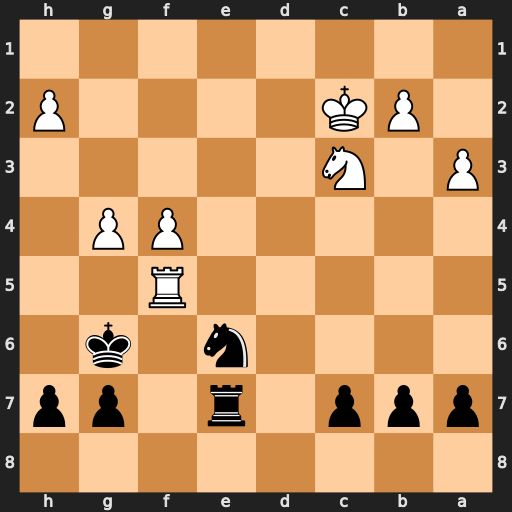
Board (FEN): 8/ppp1r1pp/4n1k1/5R2/5PP1/P1N5/1PK4P/8
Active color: b
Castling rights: -
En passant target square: -
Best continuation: Nd4+ Kd3 Nxf5